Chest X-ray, PA view. Patient: 33 years old, sex M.
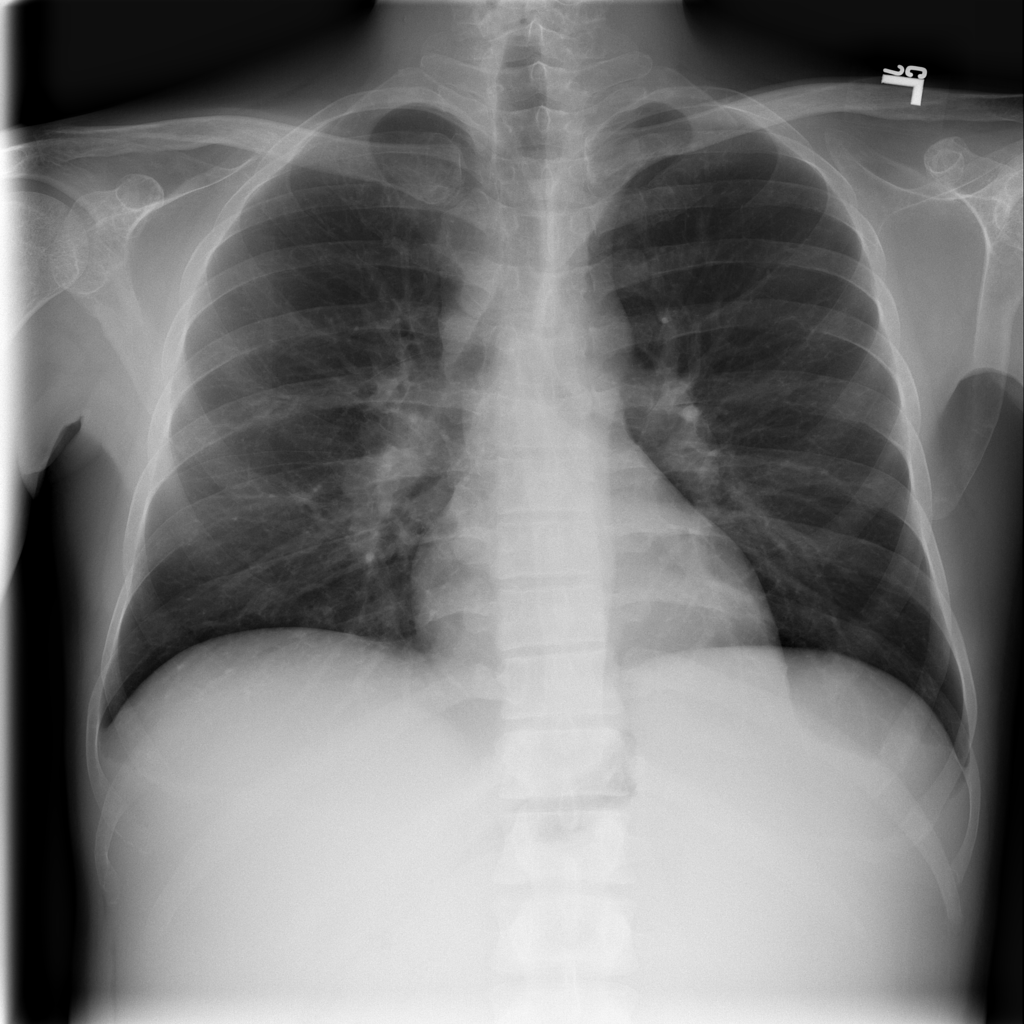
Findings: No Finding